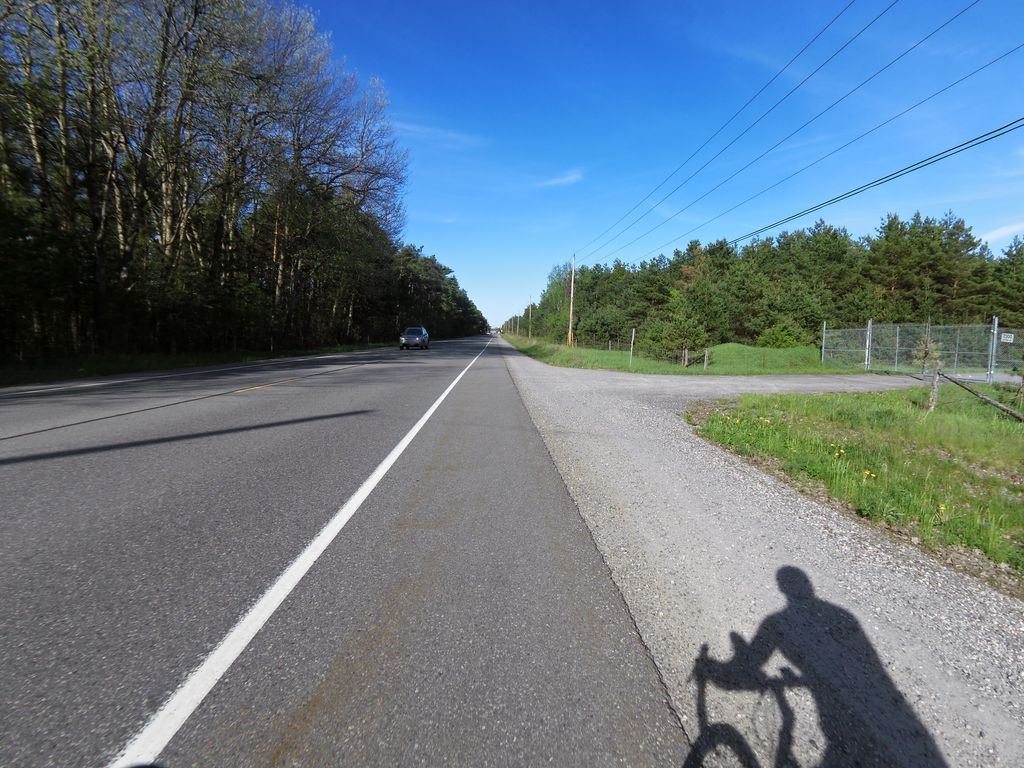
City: ottawa-gatineau